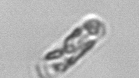
Label: Dactyliosolen_fragilissimus